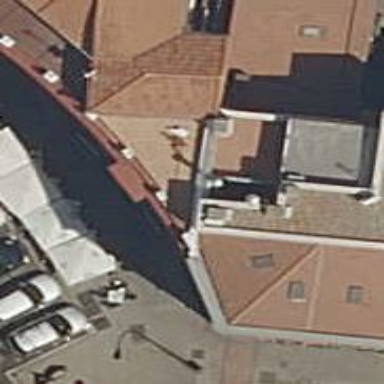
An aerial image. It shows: Restaurant.